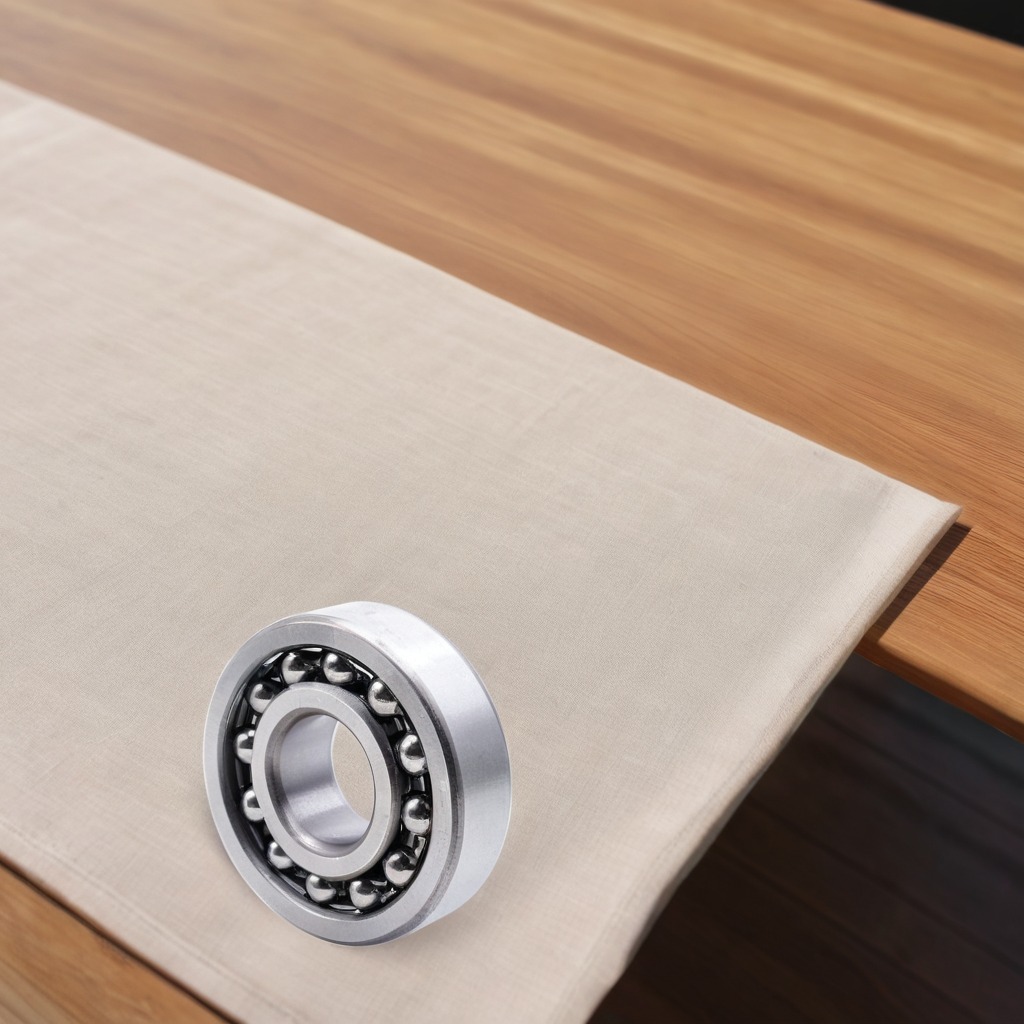
A metal ball bearing is lying on the wooden table in the outdoor workshop during daytime bright natural light soft shadows worn but beneath the cloth.